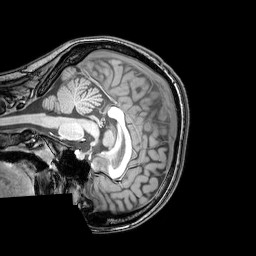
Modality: T1w
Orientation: sagittal
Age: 20
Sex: female
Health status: healthy
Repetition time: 0.081 s
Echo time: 0.037 s